Field crop: tomato
Growth stage: 1
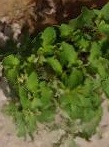
Species: tomato